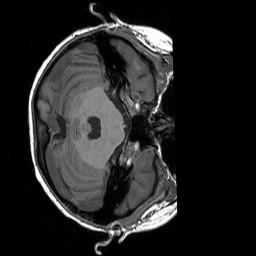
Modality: T1w
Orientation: axial
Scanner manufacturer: siemens
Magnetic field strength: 3 T
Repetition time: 1.76 s
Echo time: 0.0022 s